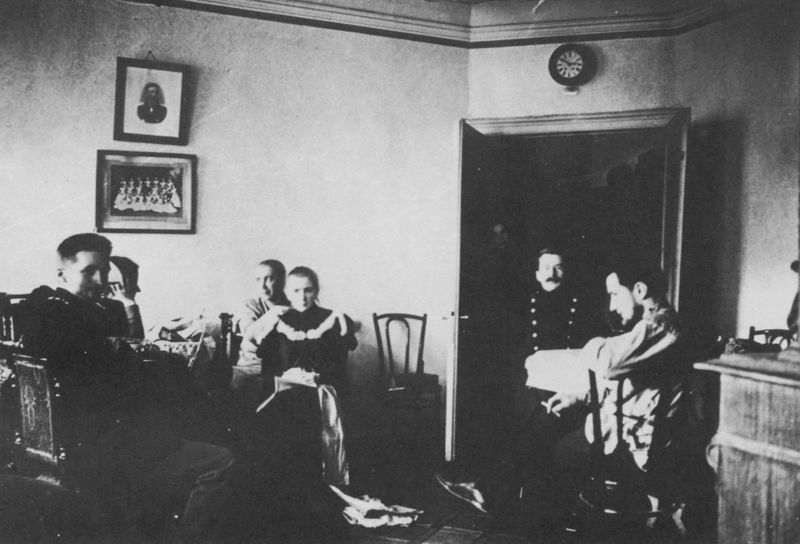
Titel: Zimmer im Hause Alexander Benois' in St. Petersburg.
Künstler: Russischer Photograph
Institution: unbekannt
Schlagwörter: gemälde, gruppe, mann, weiß, frauen, menschen, sitzen, frau, grau, holz, kleid, männer, profil, raum, schwarz, stuhl, stühle, tisch, tür, zimmer, dame, tuch, bart, schnurrbart, wand, kragen, rahmen, bild, portrait, porträt, familie, innen, paar, knopf, bilder, bilderrahmen, fotos, kommode, schrank, wohnzimmer, lehne, schuhe, jungen, russland, krieg, soldaten, schnäuzer, bordüre, wohnung, stuhllehne, uhr, türrahmen, stube, knöpfe, kinnbart, schnauzbart, tor, unscharf, foto, fotografie, photographie, wände, eingang, jungs, schwarz weiß, militär, uniform, soldat, stiefel, schuh, photo, tracht, fries, klinke, thonet, knopfleisten, fotographie, wanduhr, zeiger, auflehnen, holzschrank, uhrzeiger, klasse, wohnraum, gruppenfoto, unschärfe, fotografien, stihl, porträtfoto, deutschd, eutschland, knlöpfe, photopraphie, russie